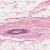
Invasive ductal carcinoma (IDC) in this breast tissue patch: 0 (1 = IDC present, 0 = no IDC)